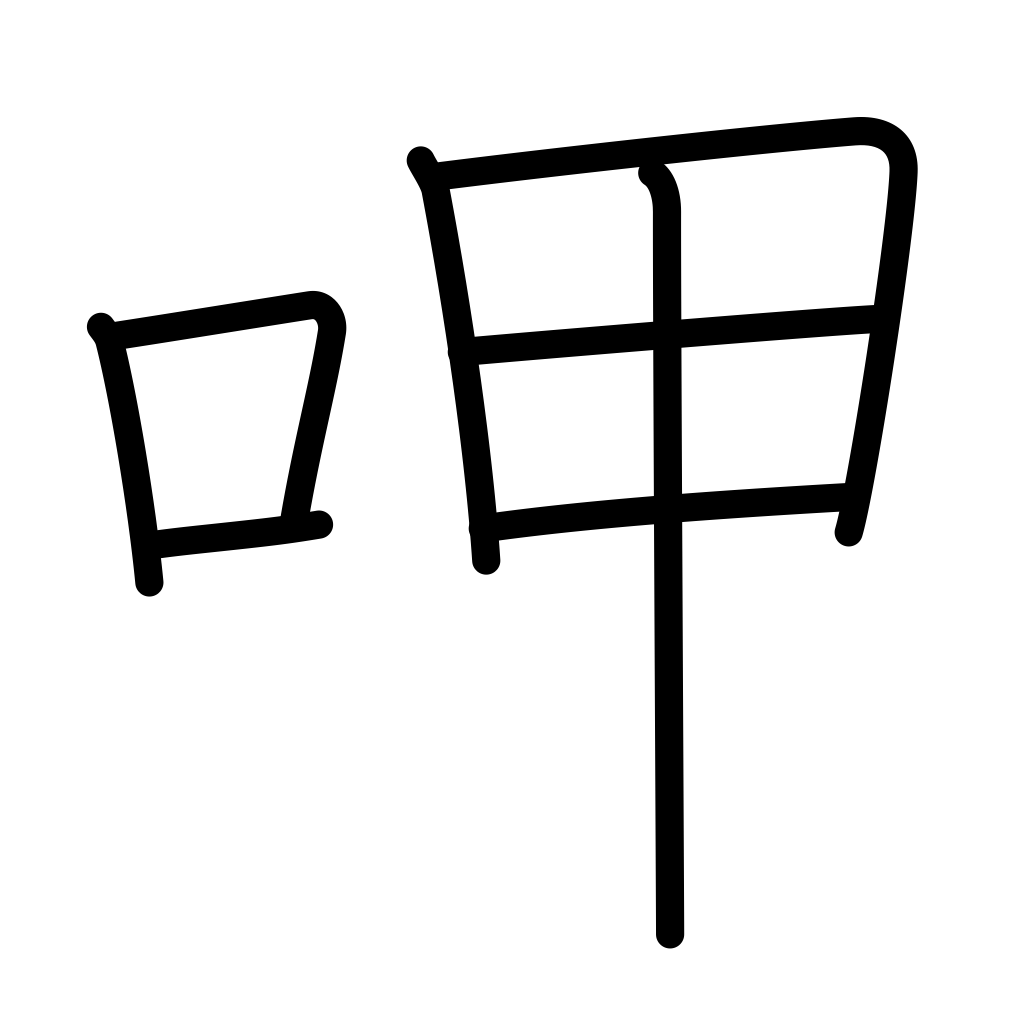
Meaning: sip, noisy, quack